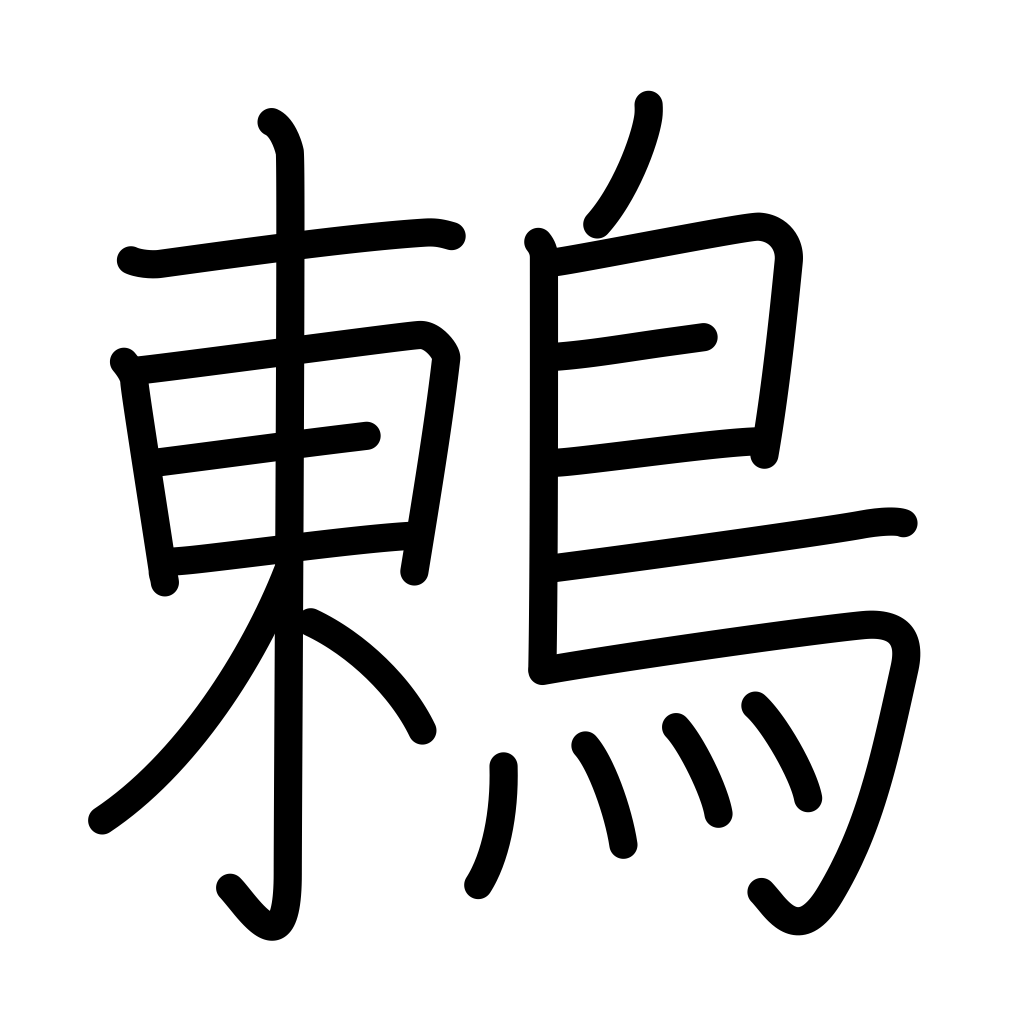
Meaning: thrush